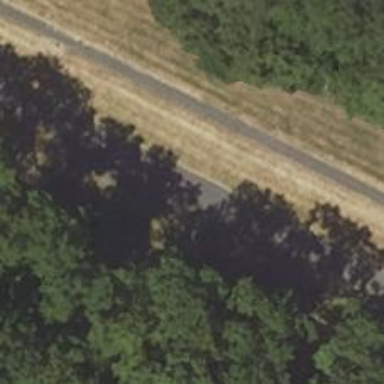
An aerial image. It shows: Passing place on the road.